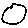
Label: circle